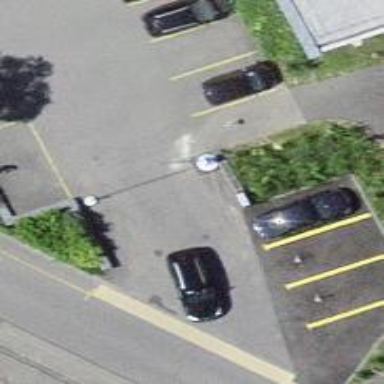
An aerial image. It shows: Asphalt parking aisle off service road.